Here is the time-frequency representation (spectrogram) of a rolling-element bearing's vibration measurement. Diagnose the bearing from this image, choosing from: normal, inner_race, outer_race, ball.
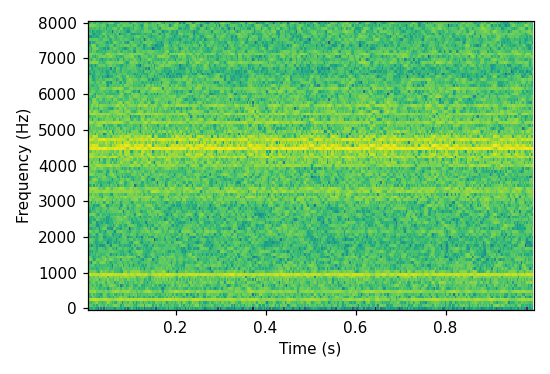
Answer: outer_race